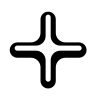
Cursor type: crosshair
OS/theme: linux-xcursor-pro
Variant: white